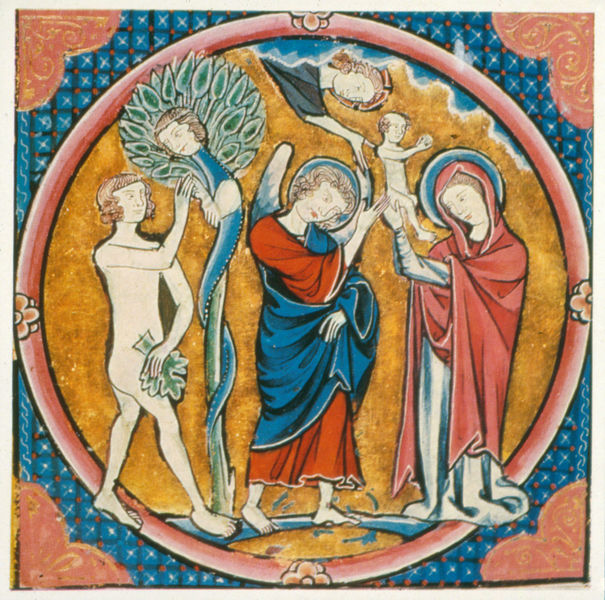
Titel: Bible Moralisée
Institution: Oxford, Bodleian Library
Schlagwörter: umhang, wasser, rot, ornament, gewand, kreis, engel, apfel, adam, eva, paradies, schlange, jesus, sündenfall, mittelalter, maria, verkündigung, feigenblatt, schlane